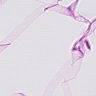
Metastatic tissue present: no